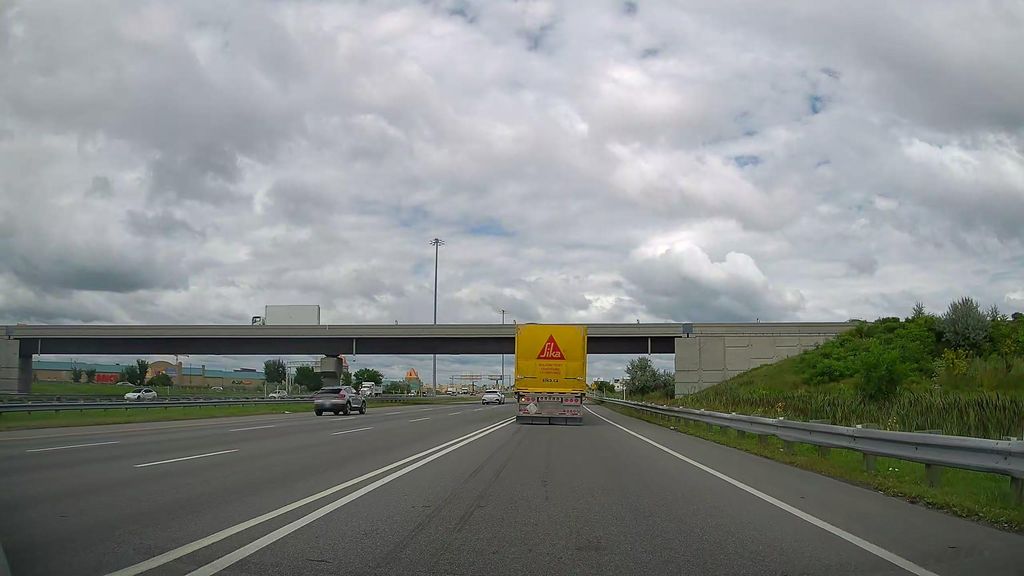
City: montreal